Interaction volume radius: 5 \u00c5
Interaction volume height: 10 \u00c5
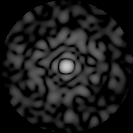
Disorder parameter: 0.8379